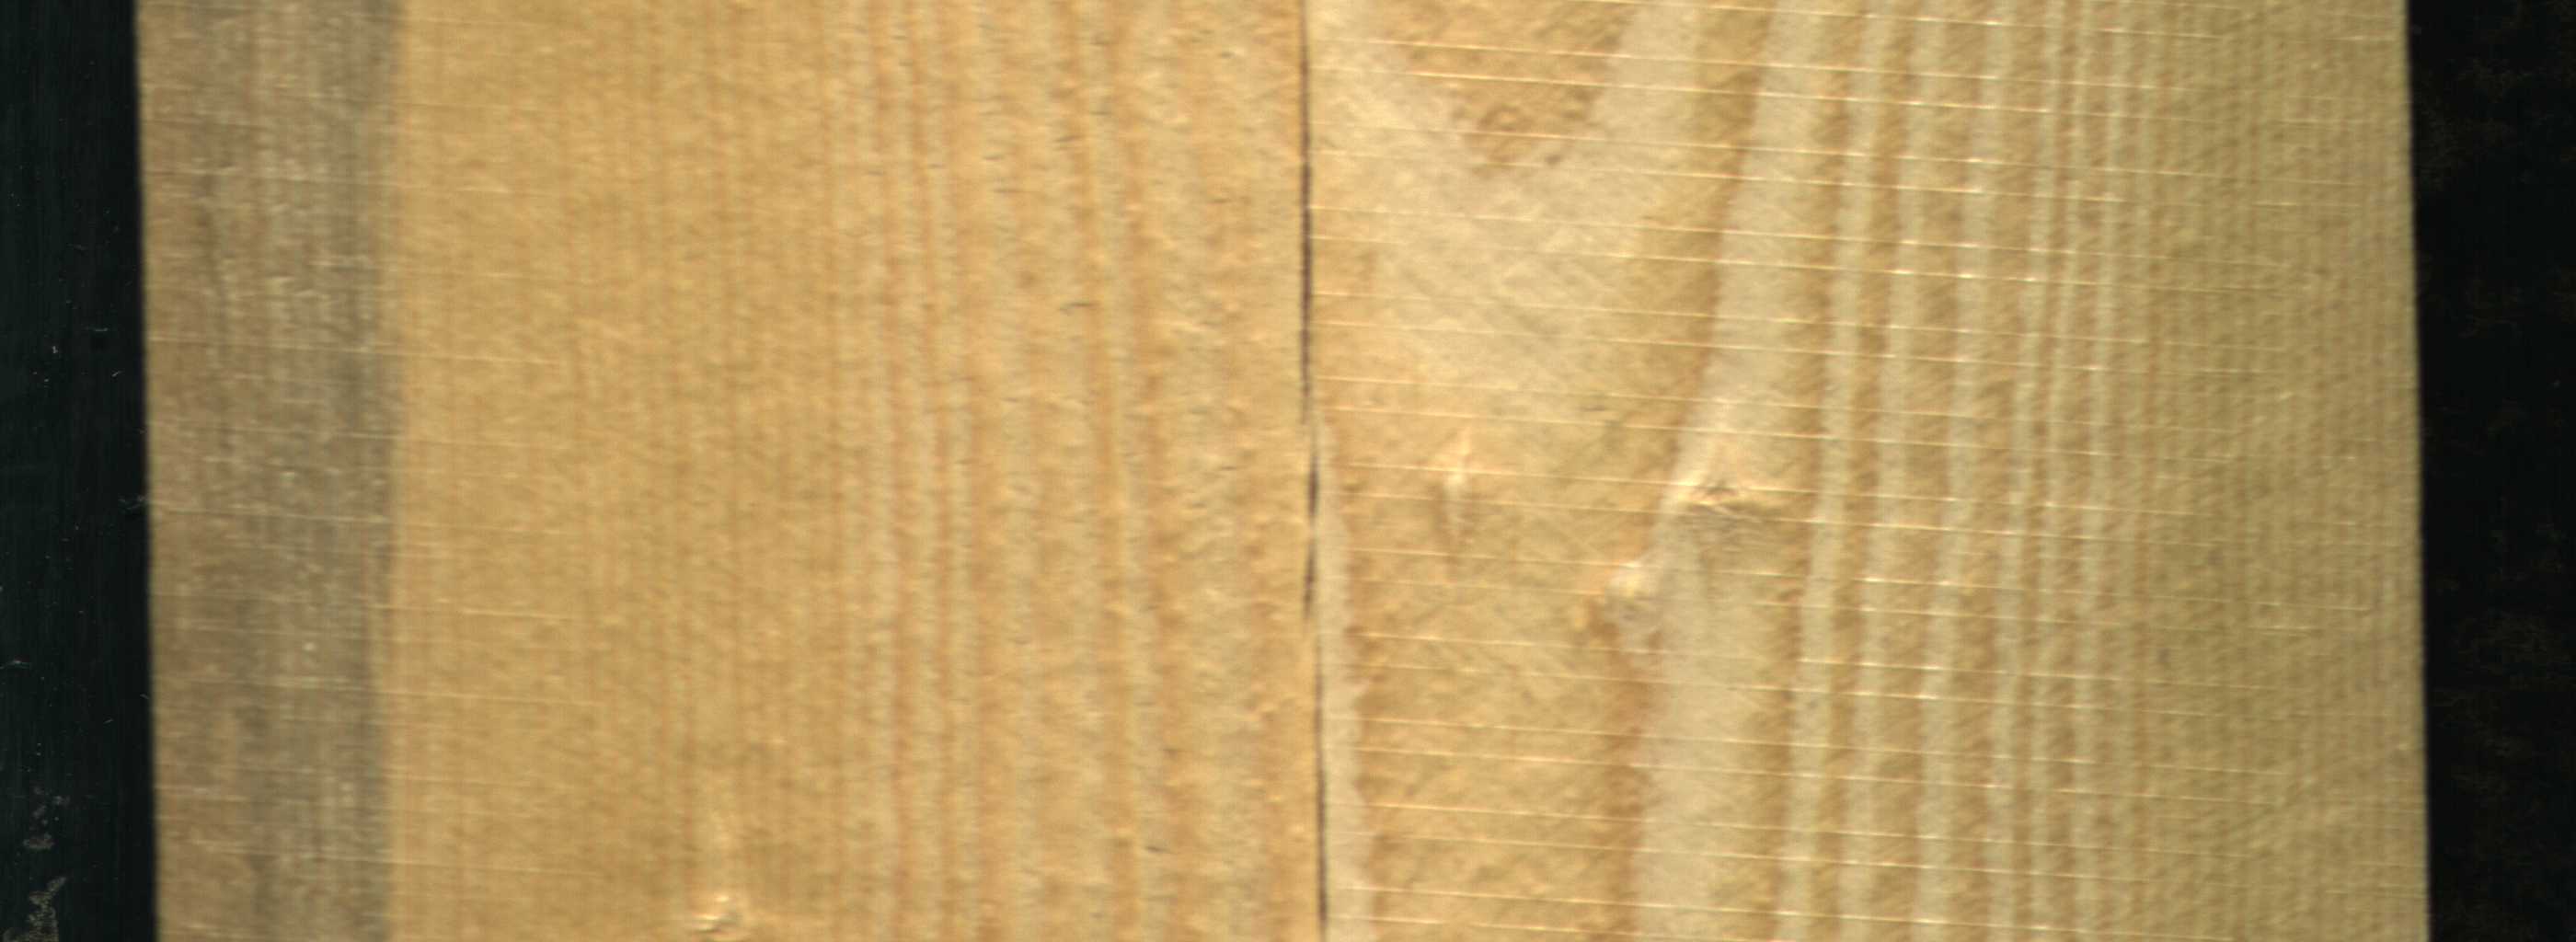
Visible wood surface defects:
Blue_Stain
Crack